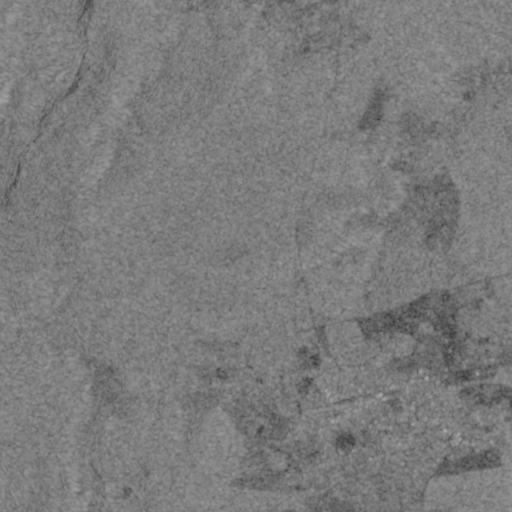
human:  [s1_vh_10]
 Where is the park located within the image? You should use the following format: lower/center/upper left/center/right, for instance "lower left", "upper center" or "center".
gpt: The park is located in the lower right of the image.
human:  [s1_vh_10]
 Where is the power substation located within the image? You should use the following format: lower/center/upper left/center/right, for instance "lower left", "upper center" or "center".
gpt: The power substation is located in the lower right of the image.
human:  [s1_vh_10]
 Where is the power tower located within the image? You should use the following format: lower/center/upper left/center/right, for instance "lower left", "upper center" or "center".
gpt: The power tower is located in the lower right of the image.
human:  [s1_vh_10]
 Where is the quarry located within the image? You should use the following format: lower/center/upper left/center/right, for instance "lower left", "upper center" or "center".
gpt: There is no quarry in the image.

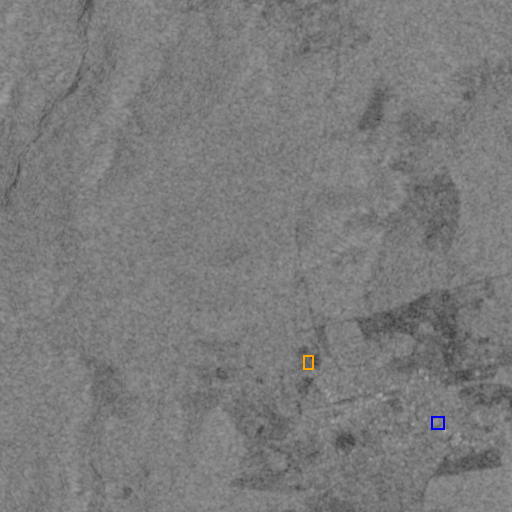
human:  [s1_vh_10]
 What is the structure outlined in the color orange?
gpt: The structure outlined in orange is a park.
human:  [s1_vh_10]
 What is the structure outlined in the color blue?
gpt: The structure outlined in blue is a power substation.
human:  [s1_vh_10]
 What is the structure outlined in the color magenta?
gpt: There is no magenta outline.